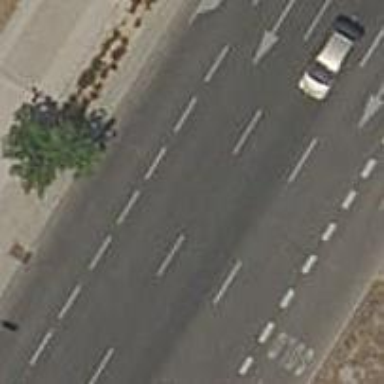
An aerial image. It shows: Tertiary road with asphalt surface.